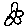
Label: flower